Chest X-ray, PA view. Patient: 43 years old, sex M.
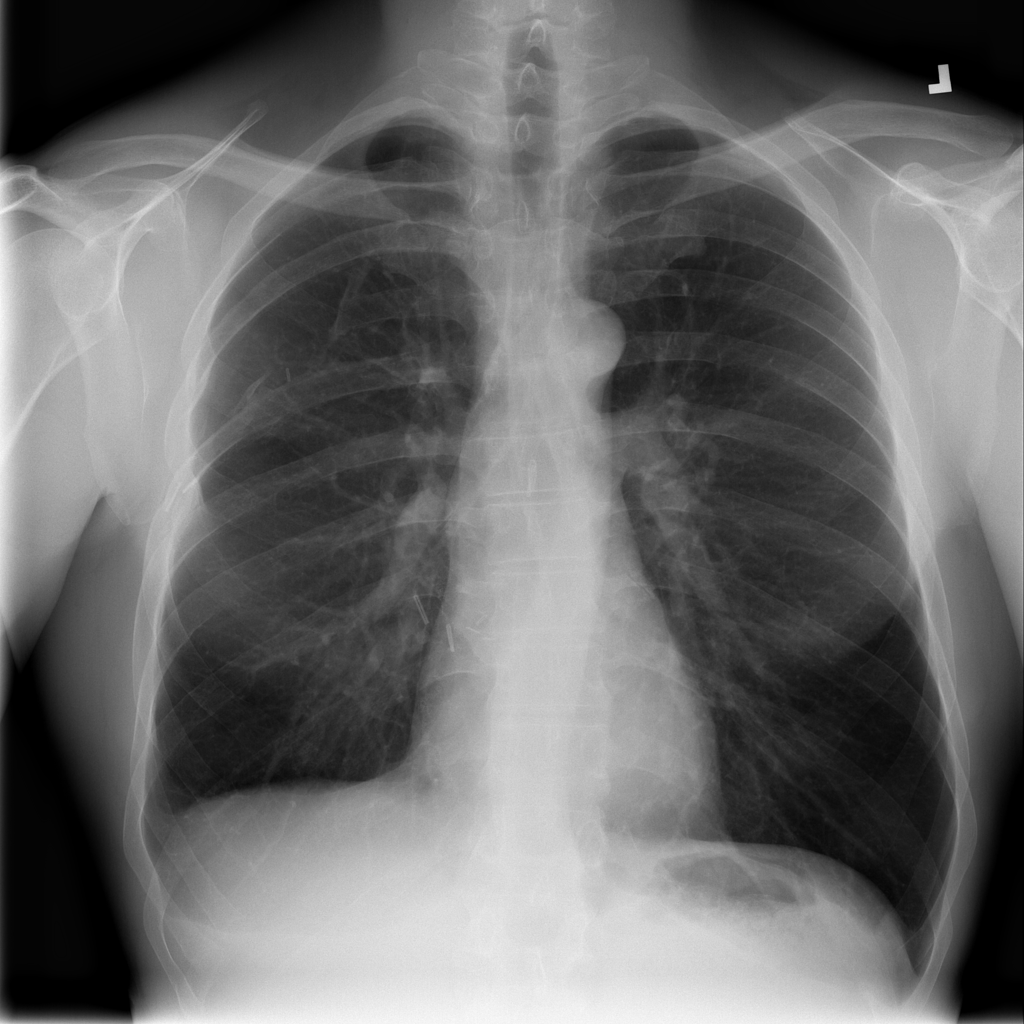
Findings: No Finding